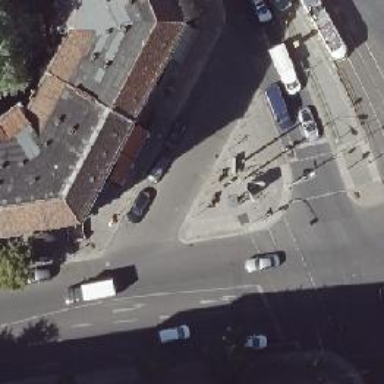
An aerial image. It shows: Footway that serves as traffic island.